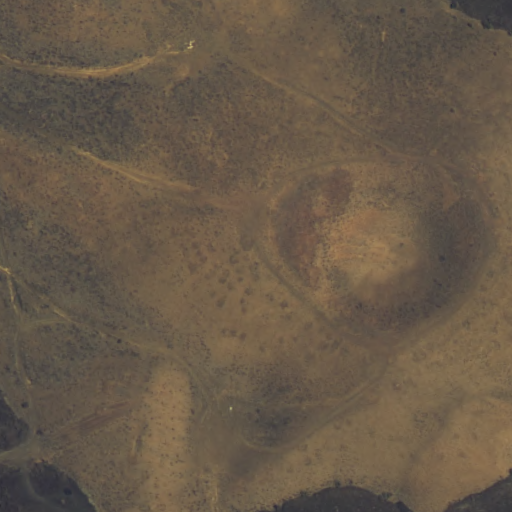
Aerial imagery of mountain in Hawaii named Pu‘ukea containing only unknown